Aerial crown-view tile of a tropical tree (Barro Colorado Island, Panama), acquired 20240611:
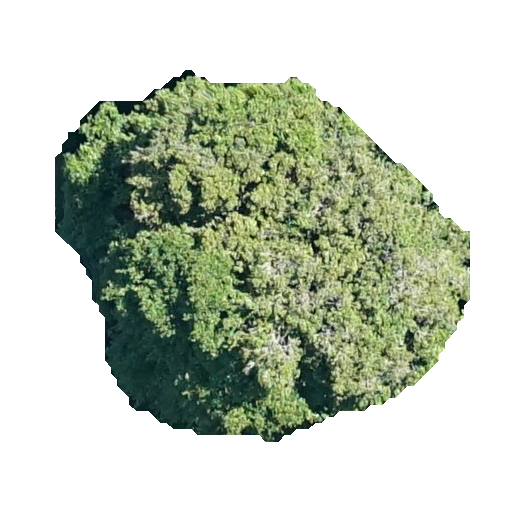
Species: Prioria copaifera
GBIF accepted scientific name: Prioria copaifera
Crown area: 174.653 m²